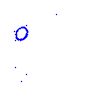
Particle: proton